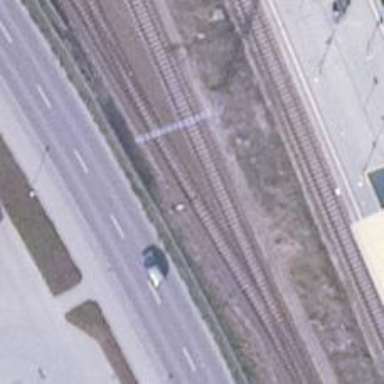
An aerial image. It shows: Railway switch with the turnout on the right side.